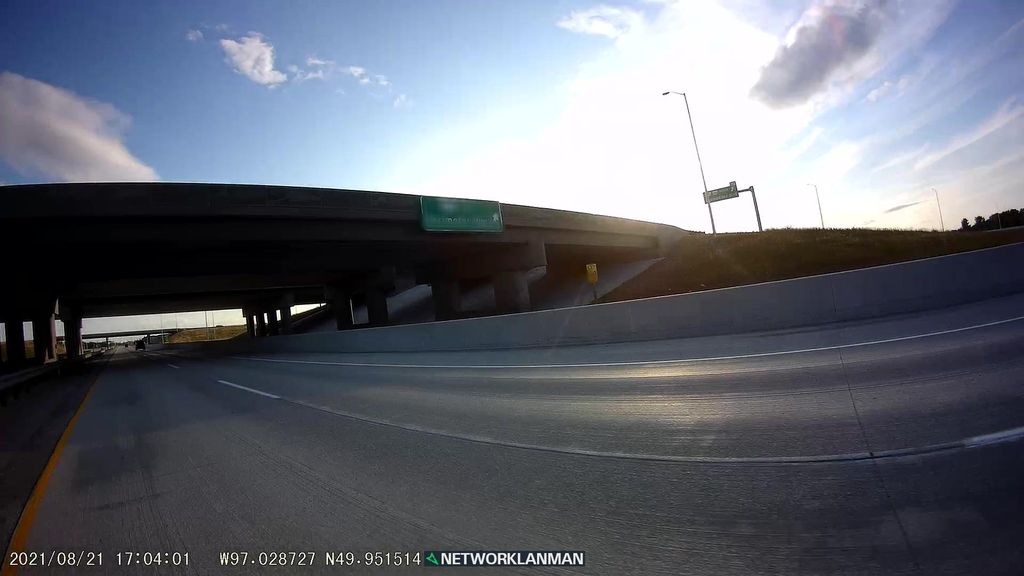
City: winnipeg